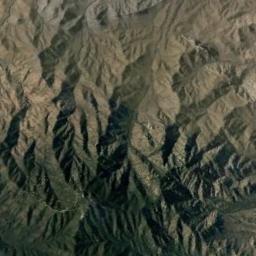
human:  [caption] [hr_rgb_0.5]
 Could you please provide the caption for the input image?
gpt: The mountains are winding and undulating .

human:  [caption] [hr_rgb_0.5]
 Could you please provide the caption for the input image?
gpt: The mountain is consist of half of green plants and half of bare land .

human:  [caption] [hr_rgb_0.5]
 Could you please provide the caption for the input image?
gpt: The folded mountain consists of a number of ridges and valleys of different sizes .

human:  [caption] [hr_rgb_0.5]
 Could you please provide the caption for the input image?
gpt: This mountain is completely covered by vegetation and there is a winding path in it .

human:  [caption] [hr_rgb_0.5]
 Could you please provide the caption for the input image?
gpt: There are some ridges on the green and brown mountain .